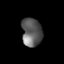
Tissue: lung
Cell type: Epithelial cells
Senescence score: 0.1982
Nuclear area (px): 562
Mean DAPI intensity: 95.406